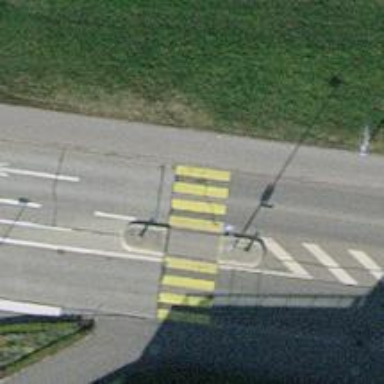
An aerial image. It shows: Uncontrolled crossing with central island on the road.